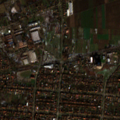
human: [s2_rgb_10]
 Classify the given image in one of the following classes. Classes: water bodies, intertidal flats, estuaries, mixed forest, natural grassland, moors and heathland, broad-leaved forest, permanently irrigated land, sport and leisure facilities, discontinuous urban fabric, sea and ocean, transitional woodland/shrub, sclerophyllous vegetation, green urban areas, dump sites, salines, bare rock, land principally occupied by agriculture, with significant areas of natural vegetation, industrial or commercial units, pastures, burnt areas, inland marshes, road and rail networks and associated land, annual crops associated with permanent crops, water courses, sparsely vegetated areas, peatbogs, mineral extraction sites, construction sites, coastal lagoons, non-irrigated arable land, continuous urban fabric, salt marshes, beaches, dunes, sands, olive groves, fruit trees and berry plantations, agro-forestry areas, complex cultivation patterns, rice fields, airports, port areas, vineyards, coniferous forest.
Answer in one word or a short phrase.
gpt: discontinuous urban fabric, industrial or commercial units, non-irrigated arable land